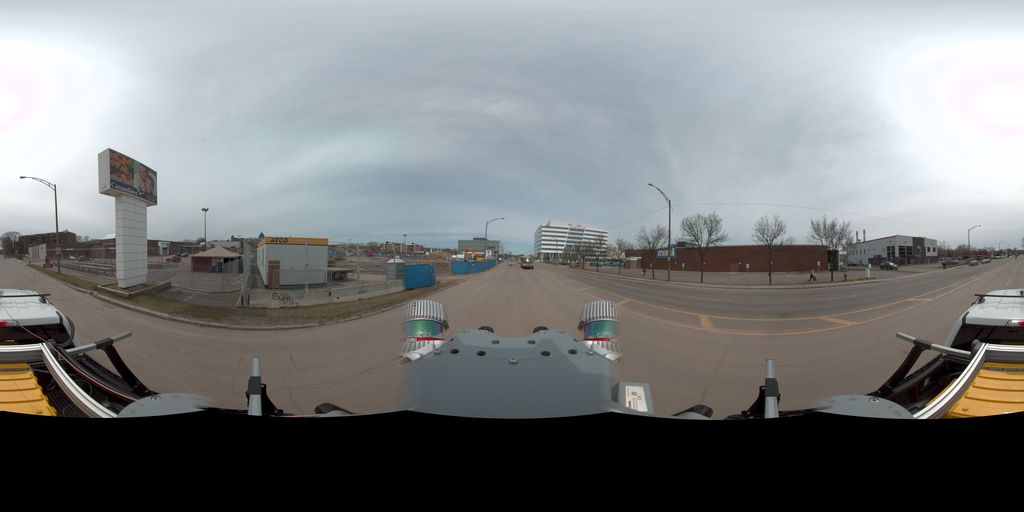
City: quebec_city